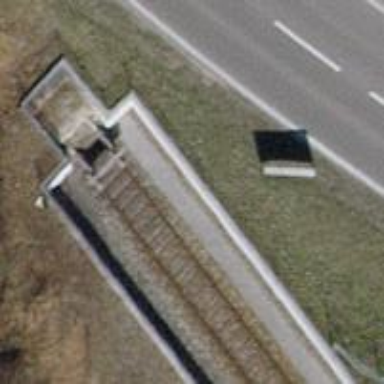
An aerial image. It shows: Railway buffer stop.